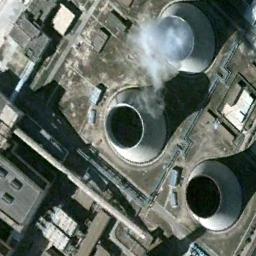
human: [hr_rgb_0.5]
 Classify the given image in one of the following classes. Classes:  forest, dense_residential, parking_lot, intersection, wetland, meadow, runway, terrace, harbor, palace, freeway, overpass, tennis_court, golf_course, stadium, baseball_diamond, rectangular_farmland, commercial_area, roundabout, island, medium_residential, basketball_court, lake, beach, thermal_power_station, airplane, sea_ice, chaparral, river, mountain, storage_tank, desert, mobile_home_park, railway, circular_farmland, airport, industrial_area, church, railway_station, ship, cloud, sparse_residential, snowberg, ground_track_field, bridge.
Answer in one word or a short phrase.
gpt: thermal_power_station